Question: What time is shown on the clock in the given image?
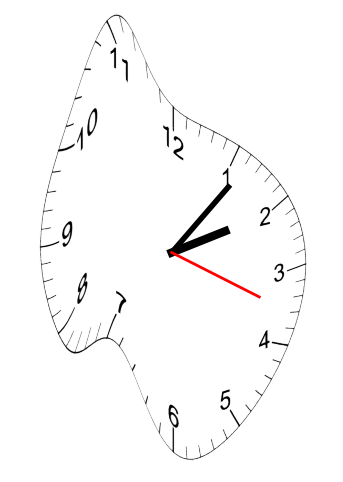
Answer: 02:06:18